Question: I have a parameter with the available values as column names and a I am using that parameter in the sql query
'''
WHERE ((@ColumnName) BETWEEN (@StartDate) AND (@EndDate))
AND (schema.table.column_name LIKE (@Number))
'''
When i try to run the report i get a cannot convert date/time from characters

If i remove the @ColumnName parameter the report runs fine but i want the ability to choose a column to search the date against.
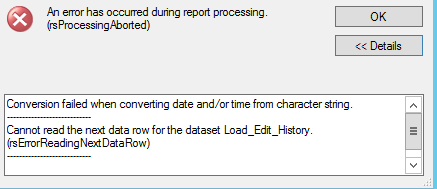
Answer: If you want pass Column name dynamically you will need to use a stored procedure to do this using dynamic sql something like this....
'''
CREATE PROCEDURE Get_Data
@ColumnName1 SYSNAME,
@ColumnName2 SYSNAME,
@StartDate DATETIME,
@EndDate DATETIME,
@Number VARCHAR(100)
AS
BEGIN
SET NOCOUNT ON;
DECLARE @SQL NVARCHAR(MAX);
SET @SQL = N'SELECT * FROM TableName'
+ N'WHERE ' + QUOTENAME(@ColumnName1) + N' BETWEEN @StartDate AND @EndDate '
+ N' AND ' + QUOTENAME(@ColumnName2) + N' LIKE ''@Number'' '
EXECUTE sp_executesql @SQL
,N'@StartDate DATETIME, @EndDate DATETIME, @Number VARCHAR(100)'
,@StartDate
,@EndDate
,@Number
END
'''